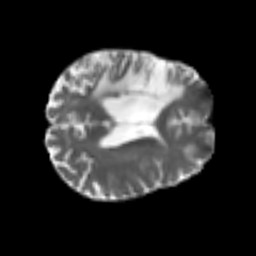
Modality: T2w
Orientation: axial
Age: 68
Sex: male
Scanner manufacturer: siemens
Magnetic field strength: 3 T
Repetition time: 4.999 s
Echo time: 0.07946 s